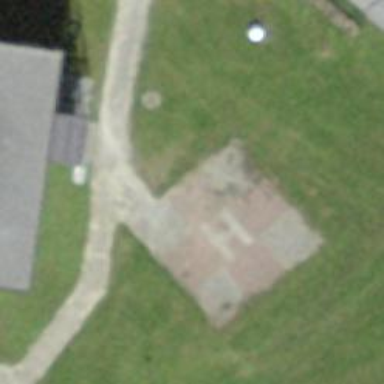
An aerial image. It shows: Image showing helipad at airport.